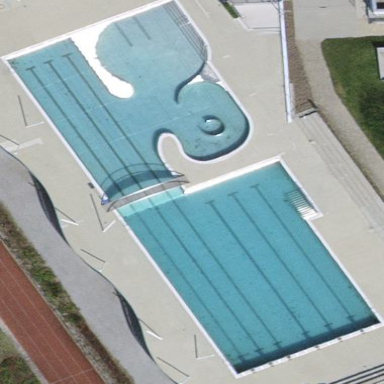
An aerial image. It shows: Swimming pool area designated for leisure and sport.